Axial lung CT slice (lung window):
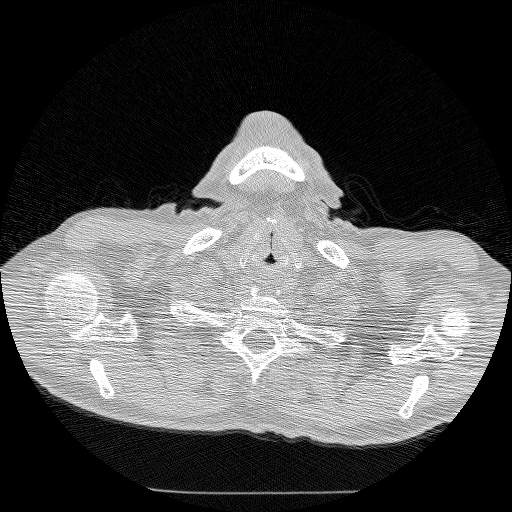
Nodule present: no